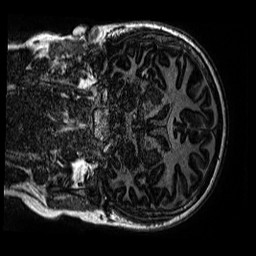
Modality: MP2RAGE
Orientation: coronal
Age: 13
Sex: male
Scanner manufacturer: siemens
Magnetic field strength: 3 T
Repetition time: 4 s
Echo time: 0.00299 s